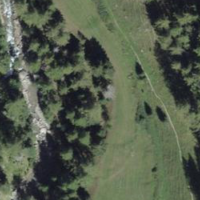
EUNIS habitat code: 43
Species observed at this site:
Sphaerophoria scripta